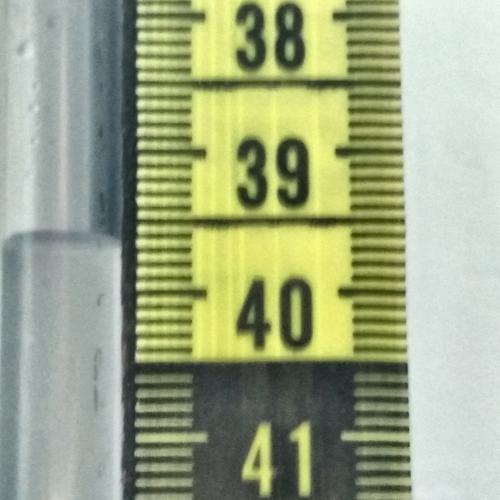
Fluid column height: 39.6 cm